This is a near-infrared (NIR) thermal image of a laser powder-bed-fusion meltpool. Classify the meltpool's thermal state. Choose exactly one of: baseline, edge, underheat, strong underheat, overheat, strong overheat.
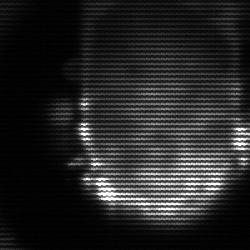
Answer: baseline